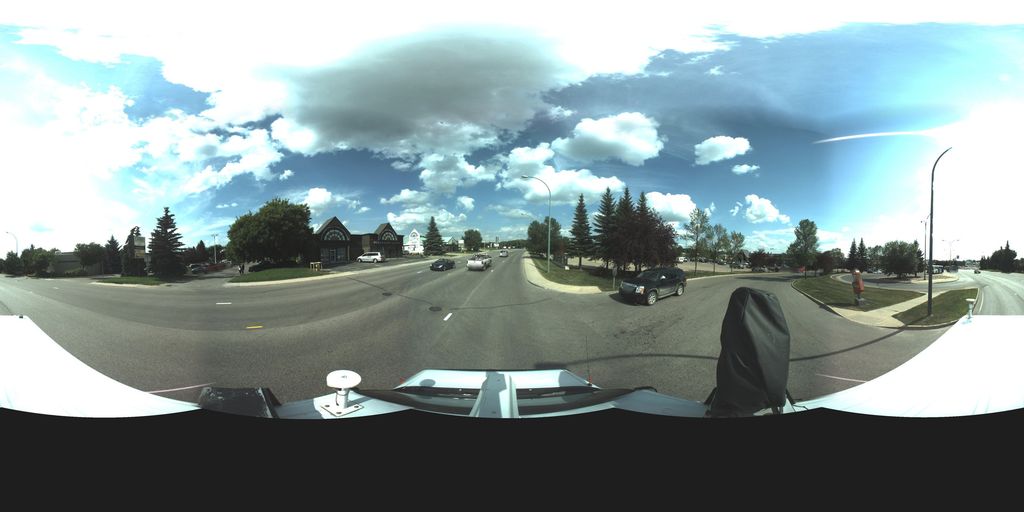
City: saskatoon